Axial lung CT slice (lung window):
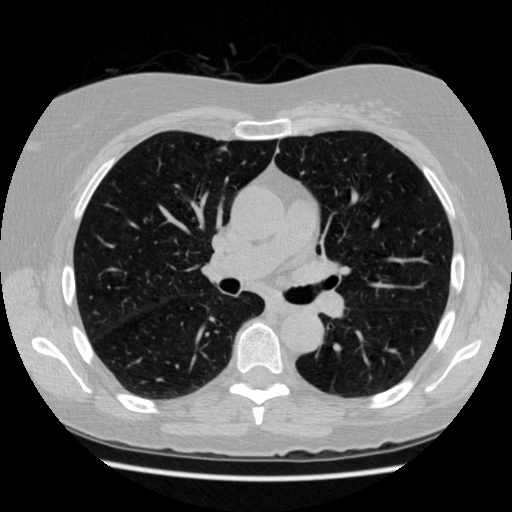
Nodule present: no